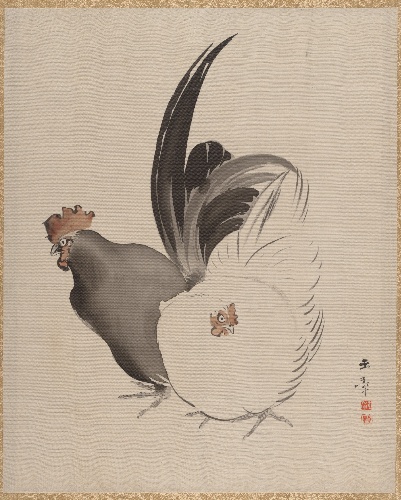
Artist: Kawabata Gyokushō
Artist bio: Japanese, 1842–1913
Date: 1887–92
Object type: Album leaf
Classification: Paintings
Medium: Album leaf; silk
Culture: Japan
Period: Meiji period (1868–1912)
Dimensions: 13 1/2 x 10 7/8 in. (34.3 x 27.6 cm)
Department: Asian Art
Credit line: Charles Stewart Smith Collection, Gift of Mrs. Charles Stewart Smith, Charles Stewart Smith Jr., and Howard Caswell Smith, in memory of Charles Stewart Smith, 1914
Accession year: 1914
Repository: Metropolitan Museum of Art, New York, NY
Tags: Chickens|Roosters